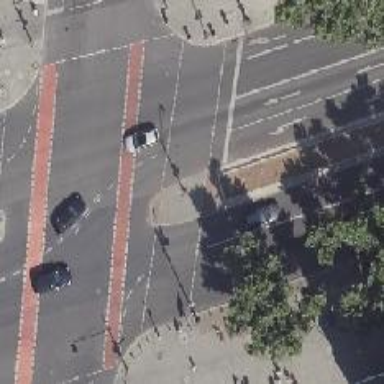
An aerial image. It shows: Traffic island located on footway.